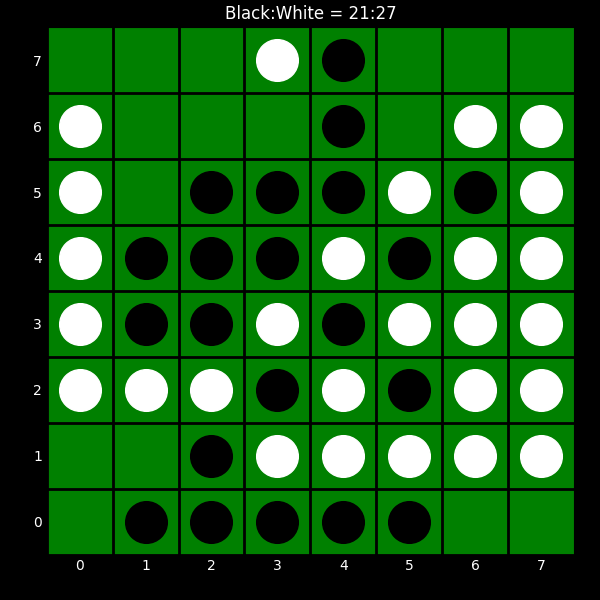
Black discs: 21
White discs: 27